Question: What is the best way in iOS to get the following:

3 buttons(?) that will change info displayed after tap. I have something in mind but i would like to hear from someone with experience. I am asking about how to get the looks of that, will it be best to use buttons one next to another, if so how to change border from one side only? If not what do? Also if its a repost of some sort i apologize, couldnt find anything via search.
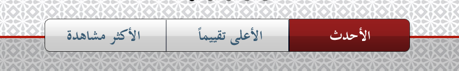
Answer: This seems to be a pretty standard Segmented Control object with a custom gradient or image for each button.